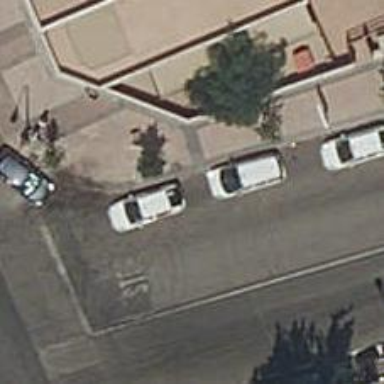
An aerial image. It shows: Taxi stand.